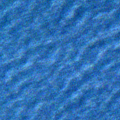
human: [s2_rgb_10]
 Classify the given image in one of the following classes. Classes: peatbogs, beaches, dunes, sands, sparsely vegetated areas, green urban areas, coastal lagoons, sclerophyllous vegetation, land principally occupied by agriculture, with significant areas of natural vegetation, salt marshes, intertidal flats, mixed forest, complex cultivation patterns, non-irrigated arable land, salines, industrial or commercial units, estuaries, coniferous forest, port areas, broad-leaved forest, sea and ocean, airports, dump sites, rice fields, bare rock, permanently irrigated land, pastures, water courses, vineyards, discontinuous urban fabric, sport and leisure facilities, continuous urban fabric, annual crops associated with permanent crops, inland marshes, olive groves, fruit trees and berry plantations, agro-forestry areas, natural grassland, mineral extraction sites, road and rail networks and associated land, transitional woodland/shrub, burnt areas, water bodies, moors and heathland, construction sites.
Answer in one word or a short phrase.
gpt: sea and ocean